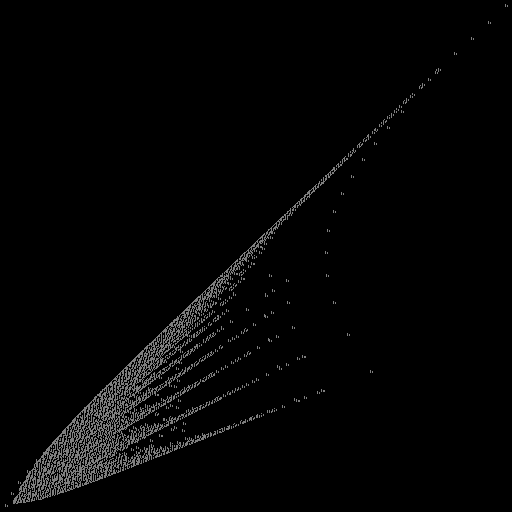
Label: drumlin